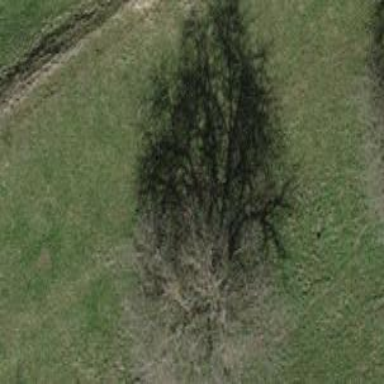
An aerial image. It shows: Beautiful tree in nature.